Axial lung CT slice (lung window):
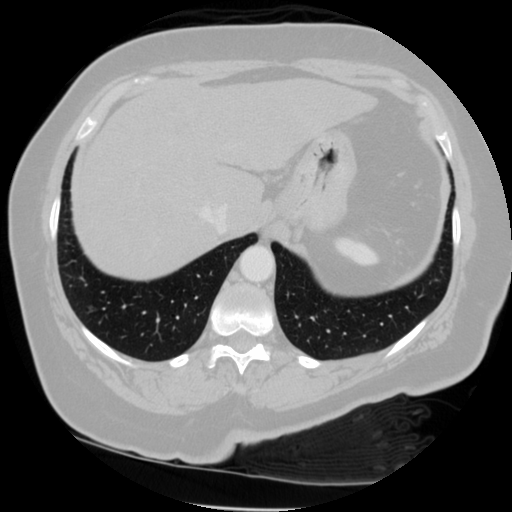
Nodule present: no